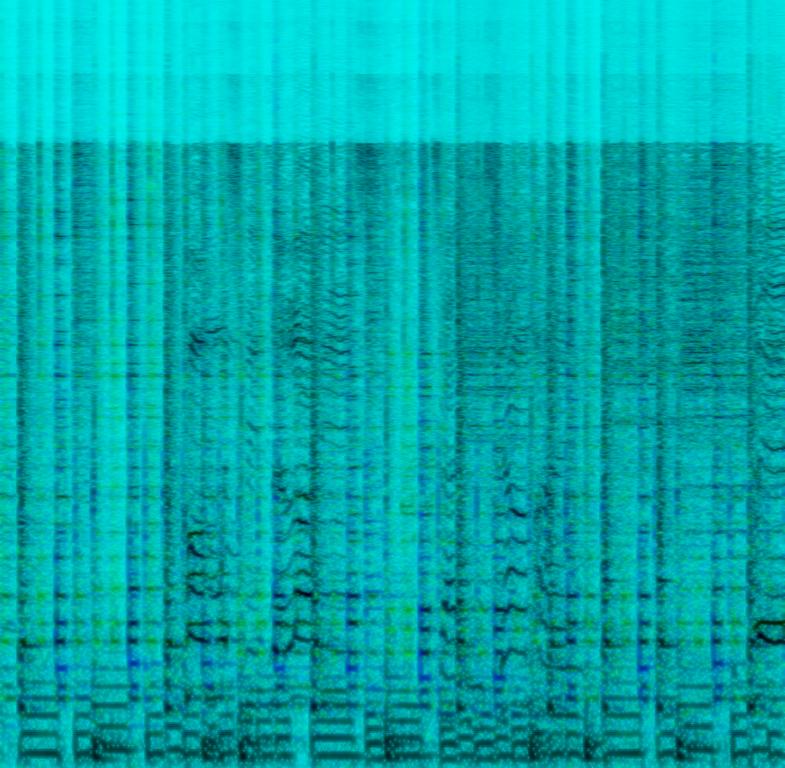
An acoustic drum is playing a groove that is not strongly connected to reggae rhythm. A e-bass and piano-keys are bringing the typical reggae backbeat while another synth sound is playing short plucks as a melody. The male voice is singing in a reggae-fashion and in a higher key. In the background you can hear a big organ sound coming in and playing along with the melody. The elements are spread along the speakers. This song may be playing with speakers riding on your bike.